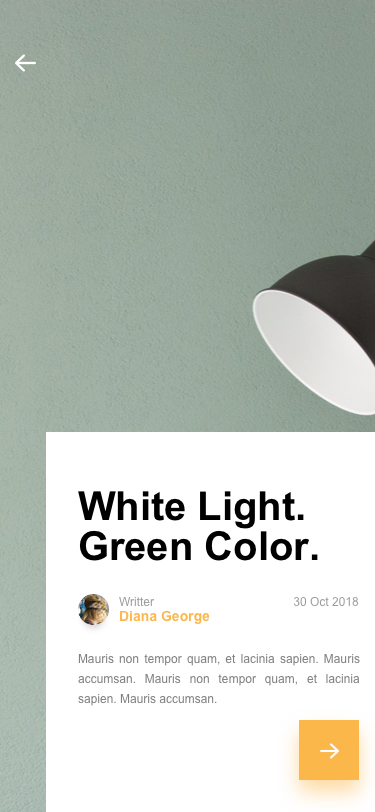
Text in this UI design:
White Light.
Green Color.
Mauris non tempor quam, et lacinia sapien. Mauris accumsan. Mauris non tempor quam, et lacinia sapien. Mauris accumsan.
Diana George
Writter
30 Oct 2018